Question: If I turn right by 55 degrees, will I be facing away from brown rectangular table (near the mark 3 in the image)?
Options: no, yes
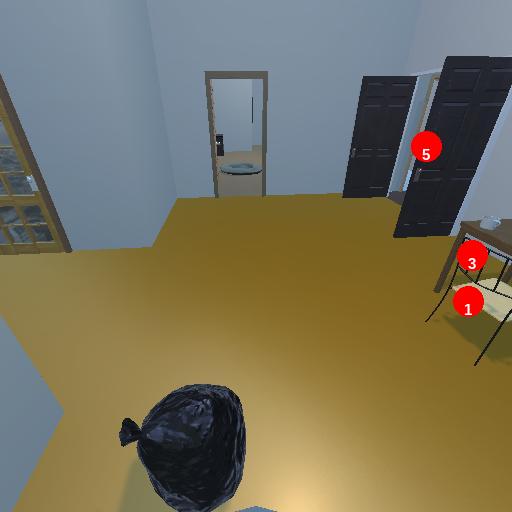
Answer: no